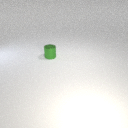
small green metal cylinder